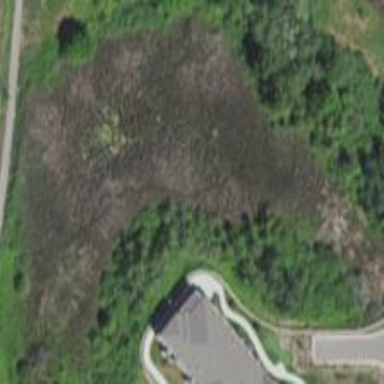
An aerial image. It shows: Swampy wetland area.